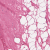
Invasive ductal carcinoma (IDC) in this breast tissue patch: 0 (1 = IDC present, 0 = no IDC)